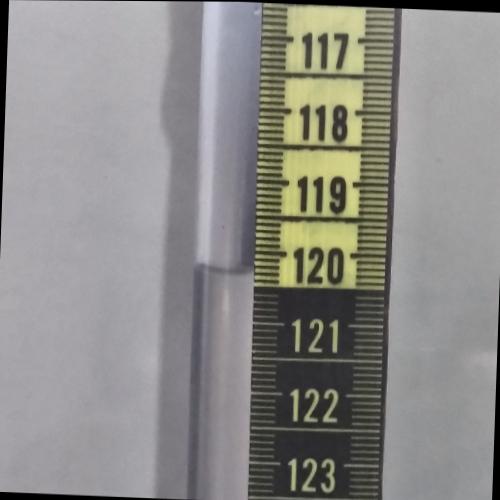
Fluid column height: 120.3 cm